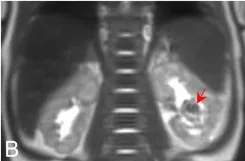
Coronal. Preoperative MRI images showing abnormal signal foci in the renal pelvic region.
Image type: radiology (mri)